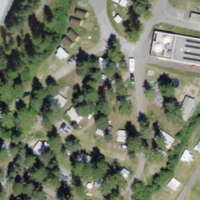
EUNIS habitat code: 53
Species observed at this site:
Vespula germanica
Alcis repandata
Scaeva pyrastri
Silene dioica